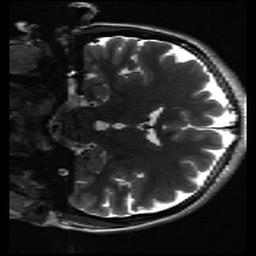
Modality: inplaneT2
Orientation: coronal